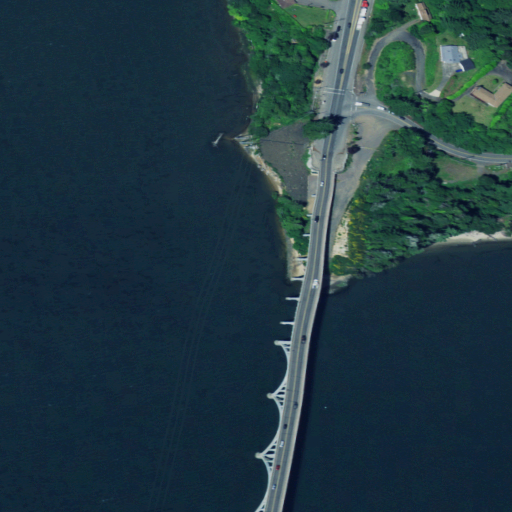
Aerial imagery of cape in Oregon named Russell Point containing open water, low intensity development, medium intensity development, barren land, open development, high intensity development, herbaceous wetlands, evergreen forest, deciduous forest, mixed forest, and grassland